Interaction volume radius: 5 \u00c5
Interaction volume height: 40 \u00c5
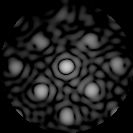
Disorder parameter: 0.2044